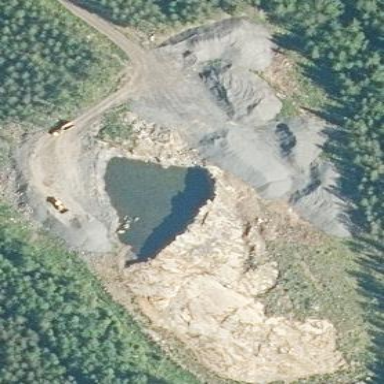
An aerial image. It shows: Quarry area rich in gravel resources.